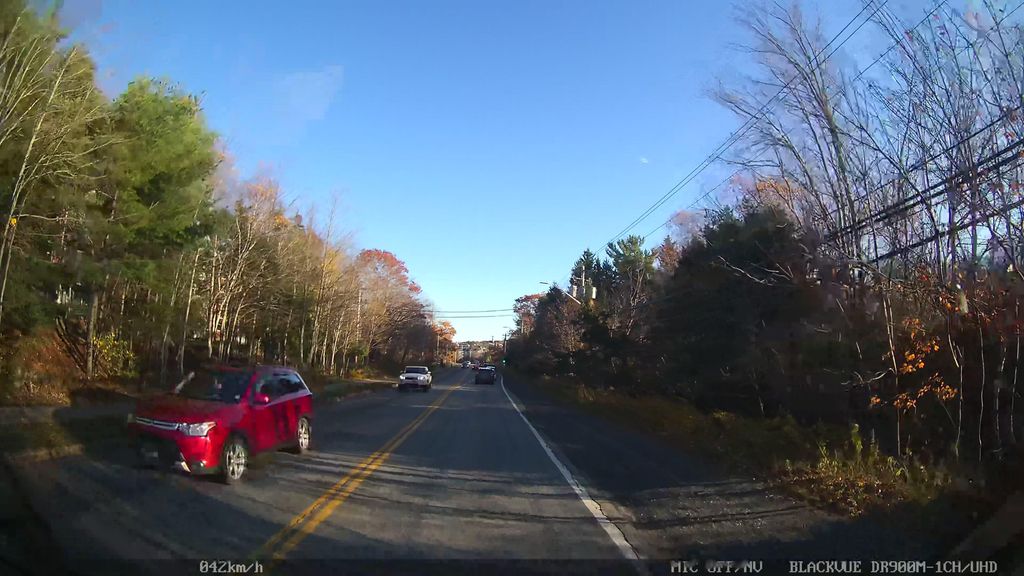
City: halifax